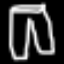
Label: pants